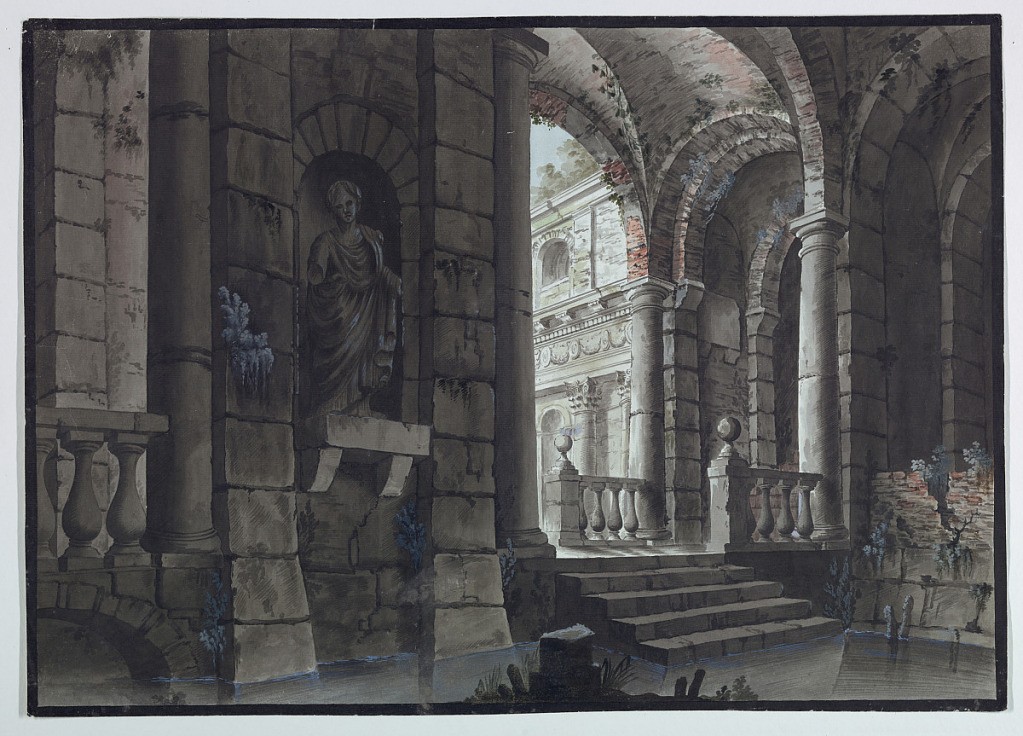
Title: Stage Design, Antique Ruins, Interior
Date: late 18th century
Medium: Pen and sepia ink, brush and wash on paper
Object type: Drawing
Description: Horizontal rectangle. Interior of antique ruins partly flooded with water, statue in niche on wall, outlook into an outdoor hall in background.